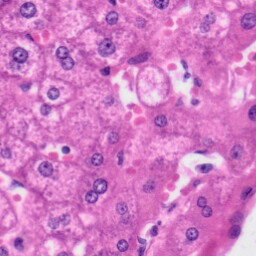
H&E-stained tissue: Liver